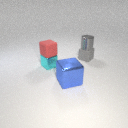
small cyan metal cube below small red rubber cube